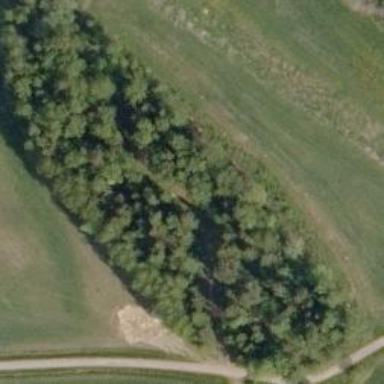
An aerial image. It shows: Mixed woodland area with various types of leaves.